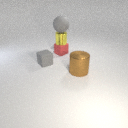
small red rubber cube behind small gray rubber cube